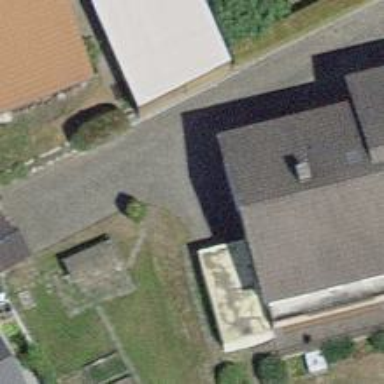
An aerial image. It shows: Semidetached house.